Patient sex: M
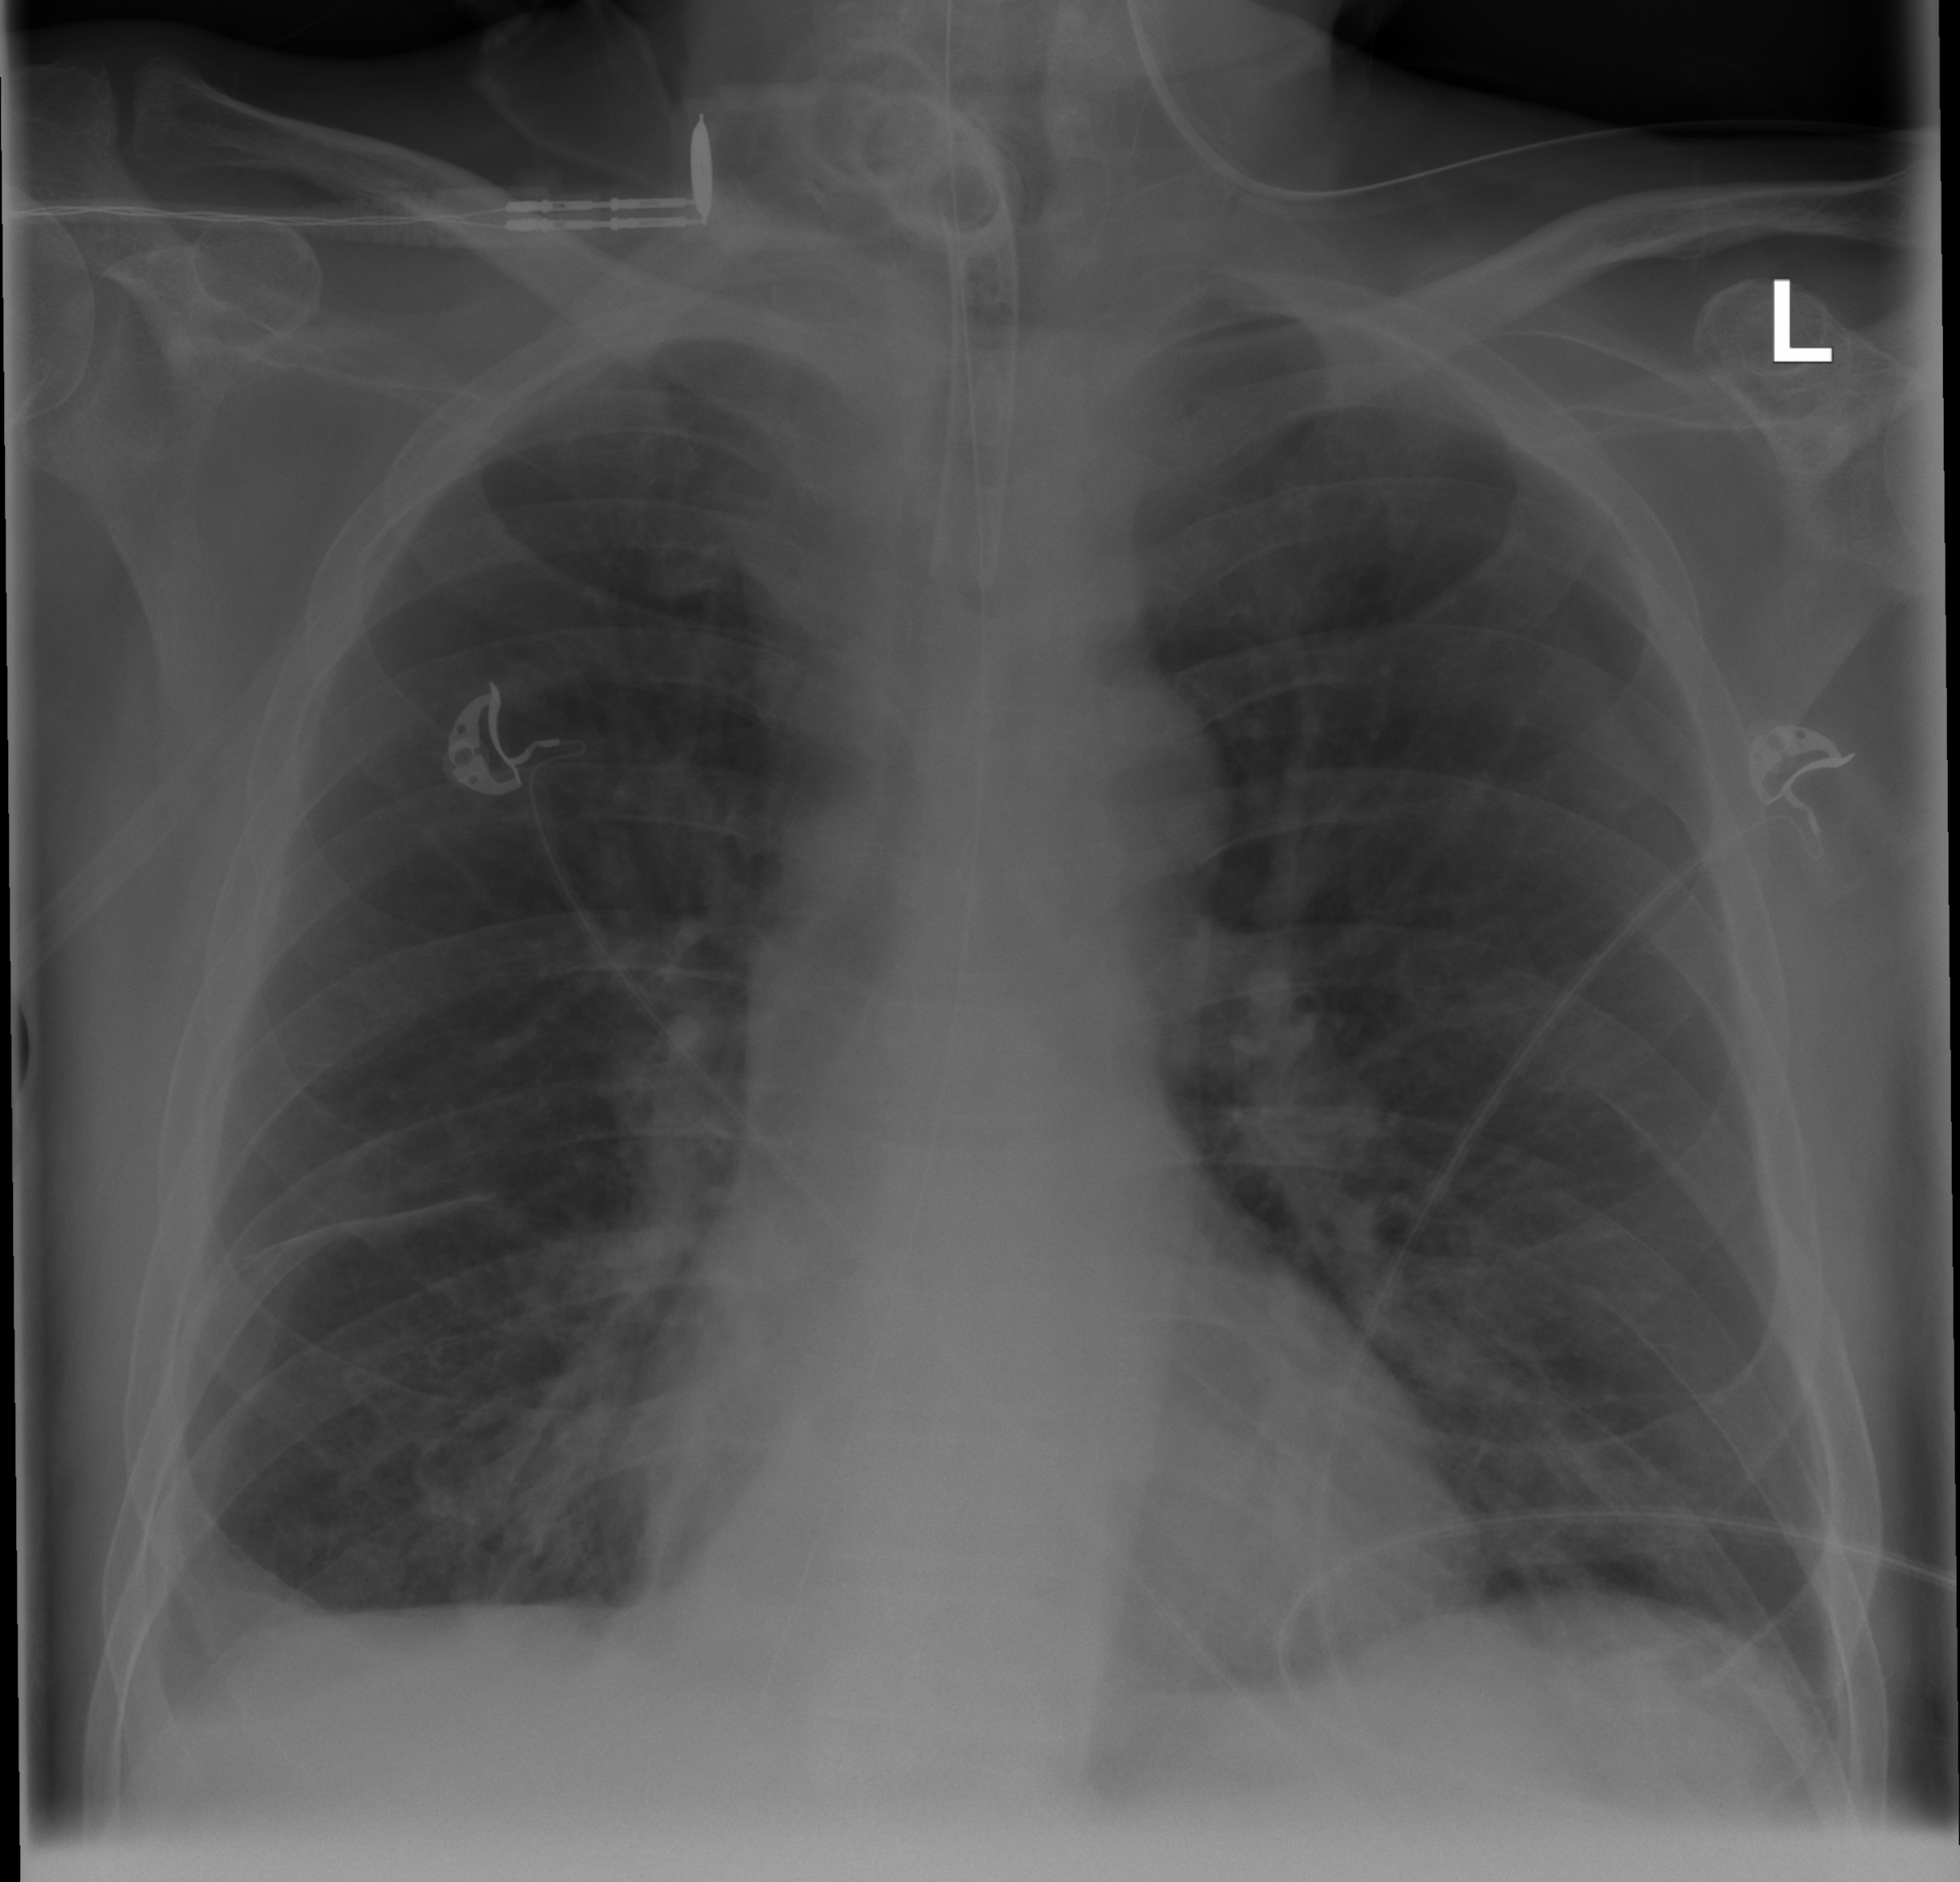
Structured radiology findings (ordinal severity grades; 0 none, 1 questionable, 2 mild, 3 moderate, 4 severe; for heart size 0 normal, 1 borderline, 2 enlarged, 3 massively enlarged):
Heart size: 0
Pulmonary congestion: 0
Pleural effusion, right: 2
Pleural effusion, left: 0
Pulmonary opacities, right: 2
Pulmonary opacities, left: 0
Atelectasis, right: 0
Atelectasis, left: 0